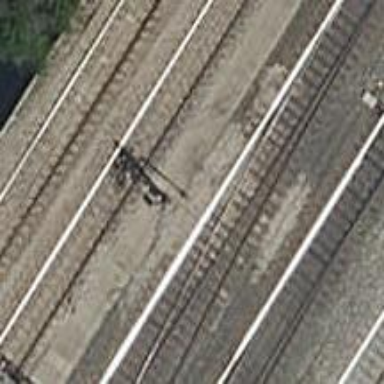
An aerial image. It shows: Bridge over electrified railway with contact line.